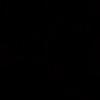
Label: space